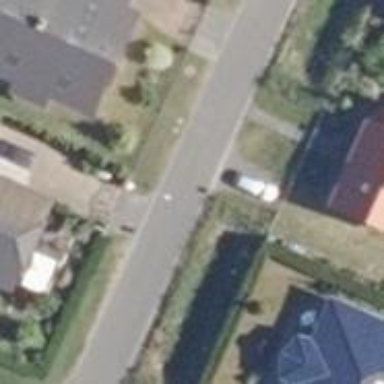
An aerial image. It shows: Smooth asphalt road in residential area.